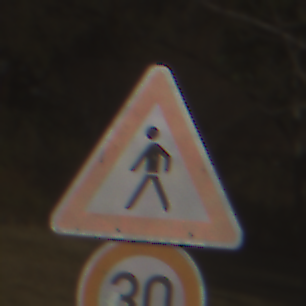
Verkehrszeichen: FussgaengerRechts
Zusatzzeichen unten: Geschwindigkeit30
Umgebung: Outdoor, Nature
Tageszeit: SunriseSunset
Wetter: Clear
Licht: Natural
Jahreszeit: NotSpecified
Kontrast: HighContrast